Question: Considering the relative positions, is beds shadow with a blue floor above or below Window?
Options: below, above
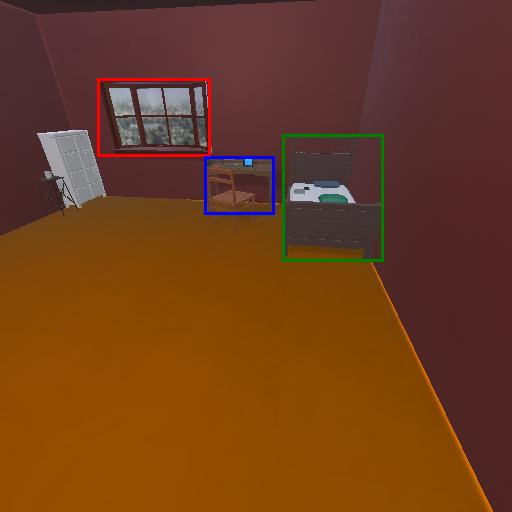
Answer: below